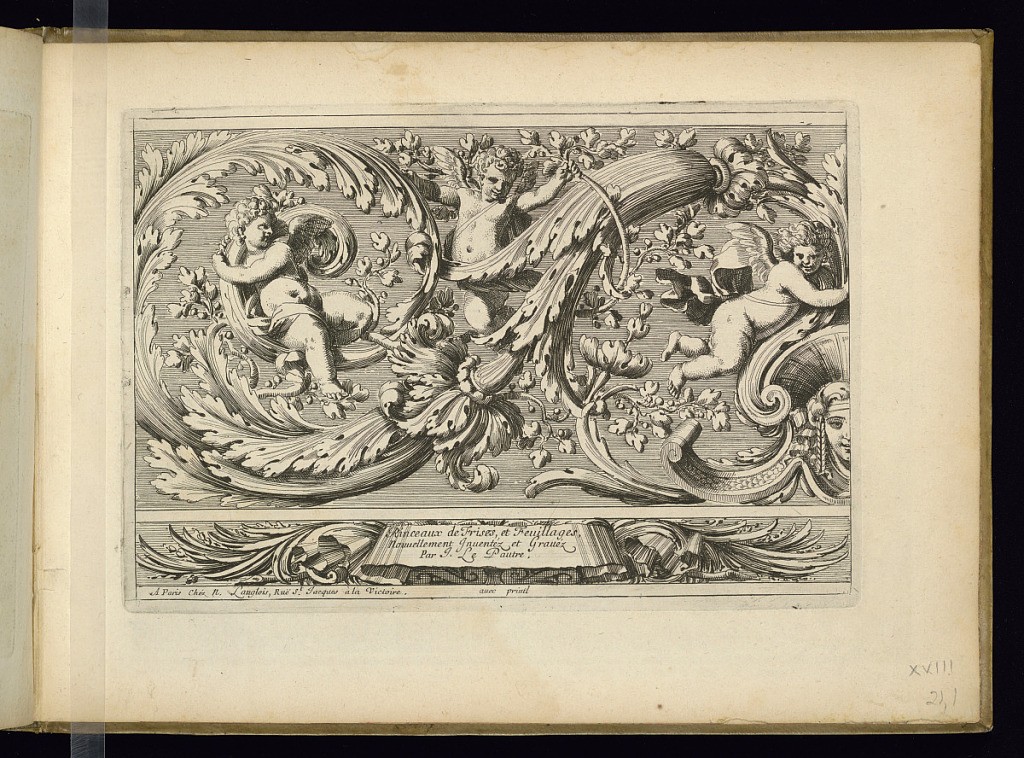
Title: Title Page and Frieze Design
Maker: Jean Le Pautre, French, 1618–1682
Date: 1655–82
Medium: Etching on laid paper
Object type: Print
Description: Title page and frieze design featuring putti, scrolling leaves (rinceaux), acanthus leaves, foliate branches, a mascaron (mask), and palm leaves. The title is lettered on a ribbon in the lower center, with the publisher's address below.